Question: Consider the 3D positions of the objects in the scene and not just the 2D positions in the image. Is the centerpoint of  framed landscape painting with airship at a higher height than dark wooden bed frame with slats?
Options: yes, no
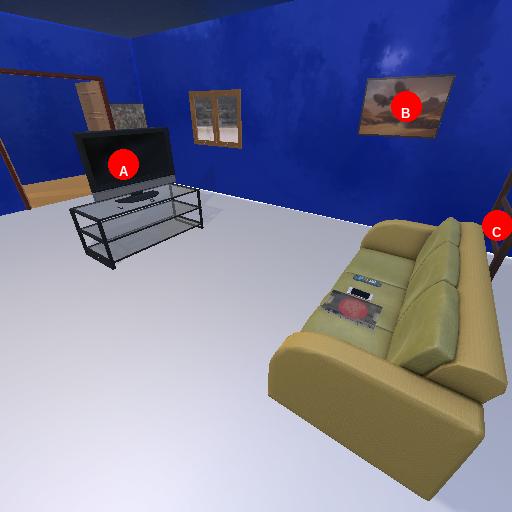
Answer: yes